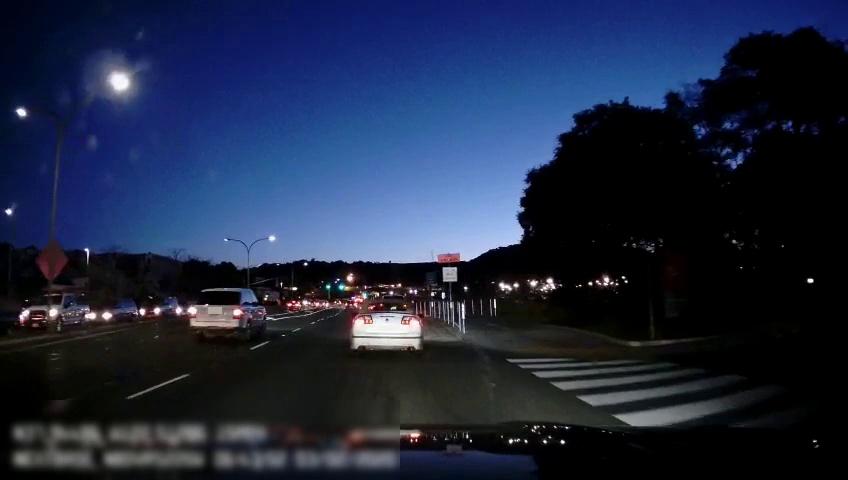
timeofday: Night
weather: Other
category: Drivable Space
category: Drivable Space
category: Vehicles | Car
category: Vehicles | SUV
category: Vehicles | SUV
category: Vehicles | SUV
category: Vehicles | Truck
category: Vehicles | SUV
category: Vehicles | SUV
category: Vehicles | SUV
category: Lanes | Current Lane
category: Lanes | Alternate Lane
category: Traffic | Signs
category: Traffic | Signs